高二 · 解析几何
3. 若 $x, y$ 满足约束条件 $\left\{\begin{array}{l}x+2 y-5 \geqslant 0, \\ x-2 y+3 \geqslant 0, \\ x-5 \leqslant 0,\end{array}\right.$, 则 $z=x+y$ 的最大值为一.
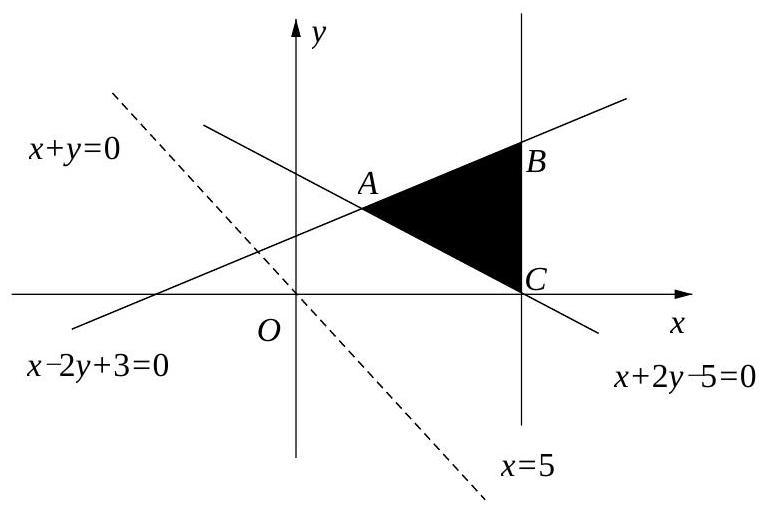
答案: 9
解析: 画出不等式组所表示的平面区域, 如图中阴影部分所示. 作出直线 $x+y=0$, 平移该直线,当直

线过点 $B(5,4)$ 时, $z$ 取得最大值, $Z_{\text {max }}=5+4=9$.